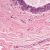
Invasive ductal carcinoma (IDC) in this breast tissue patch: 0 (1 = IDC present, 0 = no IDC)